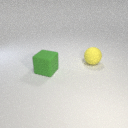
large yellow rubber sphere behind large green rubber cube